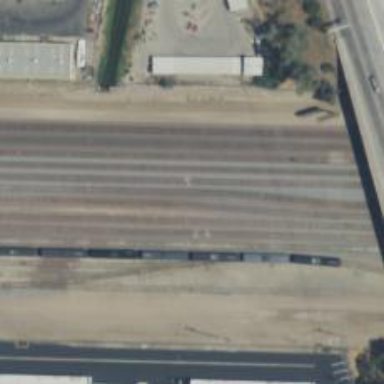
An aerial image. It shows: Railway yard used for servicing trains.